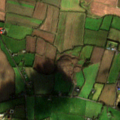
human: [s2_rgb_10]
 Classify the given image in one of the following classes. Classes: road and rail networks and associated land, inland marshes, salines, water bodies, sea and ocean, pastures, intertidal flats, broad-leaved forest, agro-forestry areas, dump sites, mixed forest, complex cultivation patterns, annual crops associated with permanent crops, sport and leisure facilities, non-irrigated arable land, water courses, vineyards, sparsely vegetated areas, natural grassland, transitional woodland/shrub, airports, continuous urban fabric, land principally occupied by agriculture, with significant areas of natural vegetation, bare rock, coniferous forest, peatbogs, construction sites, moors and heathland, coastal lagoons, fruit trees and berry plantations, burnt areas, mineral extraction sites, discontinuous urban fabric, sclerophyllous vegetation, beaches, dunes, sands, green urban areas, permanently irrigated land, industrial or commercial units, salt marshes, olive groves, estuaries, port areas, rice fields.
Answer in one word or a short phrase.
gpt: mineral extraction sites, sport and leisure facilities, non-irrigated arable land, pastures, complex cultivation patterns